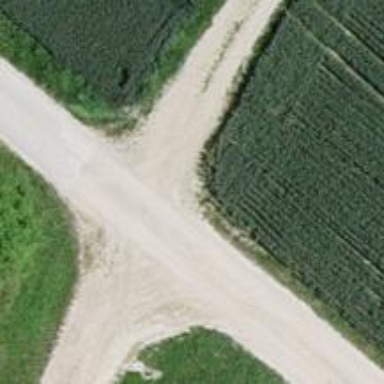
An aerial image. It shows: Unpaved track with grade2 quality type.